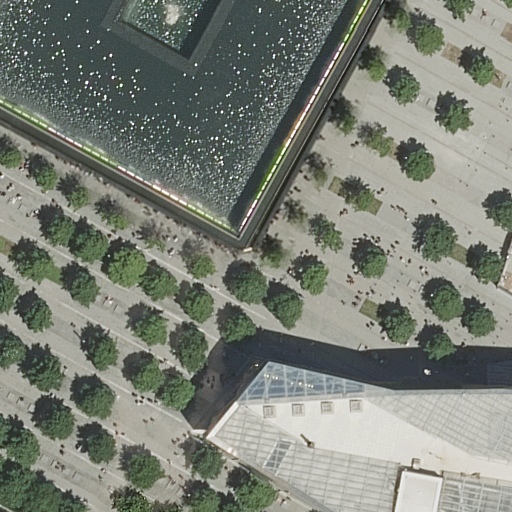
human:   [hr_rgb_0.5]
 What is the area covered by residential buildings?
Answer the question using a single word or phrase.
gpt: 0m2

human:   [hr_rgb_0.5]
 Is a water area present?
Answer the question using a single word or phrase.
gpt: yes

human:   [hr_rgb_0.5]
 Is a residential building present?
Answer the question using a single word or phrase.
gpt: no

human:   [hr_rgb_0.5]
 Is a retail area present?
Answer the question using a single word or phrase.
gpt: yes

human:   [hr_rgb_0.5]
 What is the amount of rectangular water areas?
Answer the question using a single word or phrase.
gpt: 0

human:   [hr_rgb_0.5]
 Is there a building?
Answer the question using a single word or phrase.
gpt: yes

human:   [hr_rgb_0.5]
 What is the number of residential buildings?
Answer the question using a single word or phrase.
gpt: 0

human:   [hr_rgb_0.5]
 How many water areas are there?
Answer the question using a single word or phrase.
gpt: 1

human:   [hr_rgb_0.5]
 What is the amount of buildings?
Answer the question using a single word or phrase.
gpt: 1

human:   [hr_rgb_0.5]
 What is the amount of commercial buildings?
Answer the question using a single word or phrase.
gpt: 0

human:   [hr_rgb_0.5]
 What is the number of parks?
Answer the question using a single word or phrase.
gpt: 1

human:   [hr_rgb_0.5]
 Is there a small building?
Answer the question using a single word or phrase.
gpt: no

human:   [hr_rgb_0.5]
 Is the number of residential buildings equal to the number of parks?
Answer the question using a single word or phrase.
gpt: no

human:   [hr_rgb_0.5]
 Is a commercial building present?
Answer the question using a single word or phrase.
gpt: no

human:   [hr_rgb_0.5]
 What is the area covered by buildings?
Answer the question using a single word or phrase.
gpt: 359m2

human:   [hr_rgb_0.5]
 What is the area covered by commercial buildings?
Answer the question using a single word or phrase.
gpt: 0m2

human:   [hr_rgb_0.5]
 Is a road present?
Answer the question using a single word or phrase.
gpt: no

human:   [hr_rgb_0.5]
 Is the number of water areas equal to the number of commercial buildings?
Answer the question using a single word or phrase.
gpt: no

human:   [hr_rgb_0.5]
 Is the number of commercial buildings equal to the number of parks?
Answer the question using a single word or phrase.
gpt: no

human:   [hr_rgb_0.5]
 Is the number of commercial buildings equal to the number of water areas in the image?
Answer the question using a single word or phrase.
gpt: no

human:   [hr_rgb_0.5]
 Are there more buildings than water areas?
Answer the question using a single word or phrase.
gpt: no

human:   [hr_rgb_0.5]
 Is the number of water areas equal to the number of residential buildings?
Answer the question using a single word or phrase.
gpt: no

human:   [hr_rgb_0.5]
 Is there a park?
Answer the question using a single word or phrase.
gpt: yes

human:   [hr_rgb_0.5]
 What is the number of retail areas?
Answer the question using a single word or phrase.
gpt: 1

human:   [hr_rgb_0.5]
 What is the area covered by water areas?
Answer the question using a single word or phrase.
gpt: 1831m2

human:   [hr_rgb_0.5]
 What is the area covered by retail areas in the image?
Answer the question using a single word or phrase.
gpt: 0m2

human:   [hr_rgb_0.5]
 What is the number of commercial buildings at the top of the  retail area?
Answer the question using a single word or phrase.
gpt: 0

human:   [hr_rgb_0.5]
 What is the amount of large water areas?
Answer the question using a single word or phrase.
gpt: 1

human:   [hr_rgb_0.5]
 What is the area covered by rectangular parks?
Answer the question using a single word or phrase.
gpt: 4989m2

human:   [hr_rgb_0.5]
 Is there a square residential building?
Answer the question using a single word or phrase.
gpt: no

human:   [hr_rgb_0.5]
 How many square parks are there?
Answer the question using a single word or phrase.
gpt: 0

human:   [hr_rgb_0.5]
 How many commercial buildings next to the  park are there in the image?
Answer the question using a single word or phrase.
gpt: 0

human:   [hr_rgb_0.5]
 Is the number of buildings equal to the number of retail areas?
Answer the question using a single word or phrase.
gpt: yes

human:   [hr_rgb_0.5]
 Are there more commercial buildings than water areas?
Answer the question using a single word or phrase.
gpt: no

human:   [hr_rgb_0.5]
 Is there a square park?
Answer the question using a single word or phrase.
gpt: no

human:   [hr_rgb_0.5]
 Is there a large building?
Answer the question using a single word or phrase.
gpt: no

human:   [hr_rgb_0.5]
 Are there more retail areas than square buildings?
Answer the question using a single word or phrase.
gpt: yes

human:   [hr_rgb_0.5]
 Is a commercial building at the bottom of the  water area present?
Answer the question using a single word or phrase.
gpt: no

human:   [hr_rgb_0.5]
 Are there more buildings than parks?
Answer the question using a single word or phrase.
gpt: no

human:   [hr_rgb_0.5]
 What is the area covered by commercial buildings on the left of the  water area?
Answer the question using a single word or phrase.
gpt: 0m2

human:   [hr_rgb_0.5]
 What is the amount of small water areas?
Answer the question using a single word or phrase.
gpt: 0

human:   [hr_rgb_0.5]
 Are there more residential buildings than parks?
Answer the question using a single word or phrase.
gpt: no

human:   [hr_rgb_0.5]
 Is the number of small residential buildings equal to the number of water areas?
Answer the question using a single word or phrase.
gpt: no

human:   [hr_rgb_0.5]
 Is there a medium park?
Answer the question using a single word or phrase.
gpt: no

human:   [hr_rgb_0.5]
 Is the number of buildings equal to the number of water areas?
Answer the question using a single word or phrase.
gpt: yes

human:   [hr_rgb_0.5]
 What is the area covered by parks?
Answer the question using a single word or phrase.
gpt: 4989m2

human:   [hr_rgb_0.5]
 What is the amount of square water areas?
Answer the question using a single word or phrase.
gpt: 0

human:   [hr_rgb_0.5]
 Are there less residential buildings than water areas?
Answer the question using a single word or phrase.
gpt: yes

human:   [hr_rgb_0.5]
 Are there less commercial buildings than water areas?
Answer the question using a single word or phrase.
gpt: yes

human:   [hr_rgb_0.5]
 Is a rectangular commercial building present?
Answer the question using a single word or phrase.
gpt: no

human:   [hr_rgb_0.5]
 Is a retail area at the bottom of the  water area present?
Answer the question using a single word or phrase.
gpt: yes

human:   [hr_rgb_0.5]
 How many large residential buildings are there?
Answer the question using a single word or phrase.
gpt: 0

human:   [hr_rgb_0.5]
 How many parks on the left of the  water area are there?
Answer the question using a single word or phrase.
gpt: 0

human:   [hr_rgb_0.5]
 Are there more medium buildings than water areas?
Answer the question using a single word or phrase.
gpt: no

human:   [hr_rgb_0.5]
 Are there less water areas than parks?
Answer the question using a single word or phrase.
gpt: no

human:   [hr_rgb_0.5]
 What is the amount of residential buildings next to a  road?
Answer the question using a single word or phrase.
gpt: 0

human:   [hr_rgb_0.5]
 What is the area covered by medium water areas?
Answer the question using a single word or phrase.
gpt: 0m2

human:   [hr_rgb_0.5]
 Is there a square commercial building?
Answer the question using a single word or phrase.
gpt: no

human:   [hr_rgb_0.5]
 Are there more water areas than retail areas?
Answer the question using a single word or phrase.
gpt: no

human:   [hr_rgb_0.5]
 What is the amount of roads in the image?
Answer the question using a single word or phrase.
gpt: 0

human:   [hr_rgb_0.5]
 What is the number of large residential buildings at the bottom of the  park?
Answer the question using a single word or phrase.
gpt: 0

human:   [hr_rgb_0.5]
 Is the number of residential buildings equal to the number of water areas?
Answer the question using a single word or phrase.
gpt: no

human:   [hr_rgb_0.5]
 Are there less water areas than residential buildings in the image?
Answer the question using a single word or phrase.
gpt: no

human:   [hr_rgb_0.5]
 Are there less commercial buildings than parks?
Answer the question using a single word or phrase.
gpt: yes